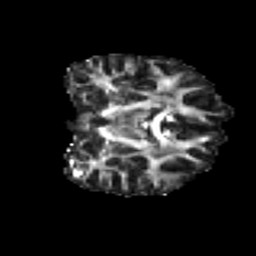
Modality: FA
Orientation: coronal
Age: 24
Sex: female
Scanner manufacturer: ge
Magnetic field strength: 3 T
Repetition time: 7.8 s
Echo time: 0.0606 s